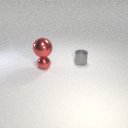
large red metal sphere above small red metal sphere